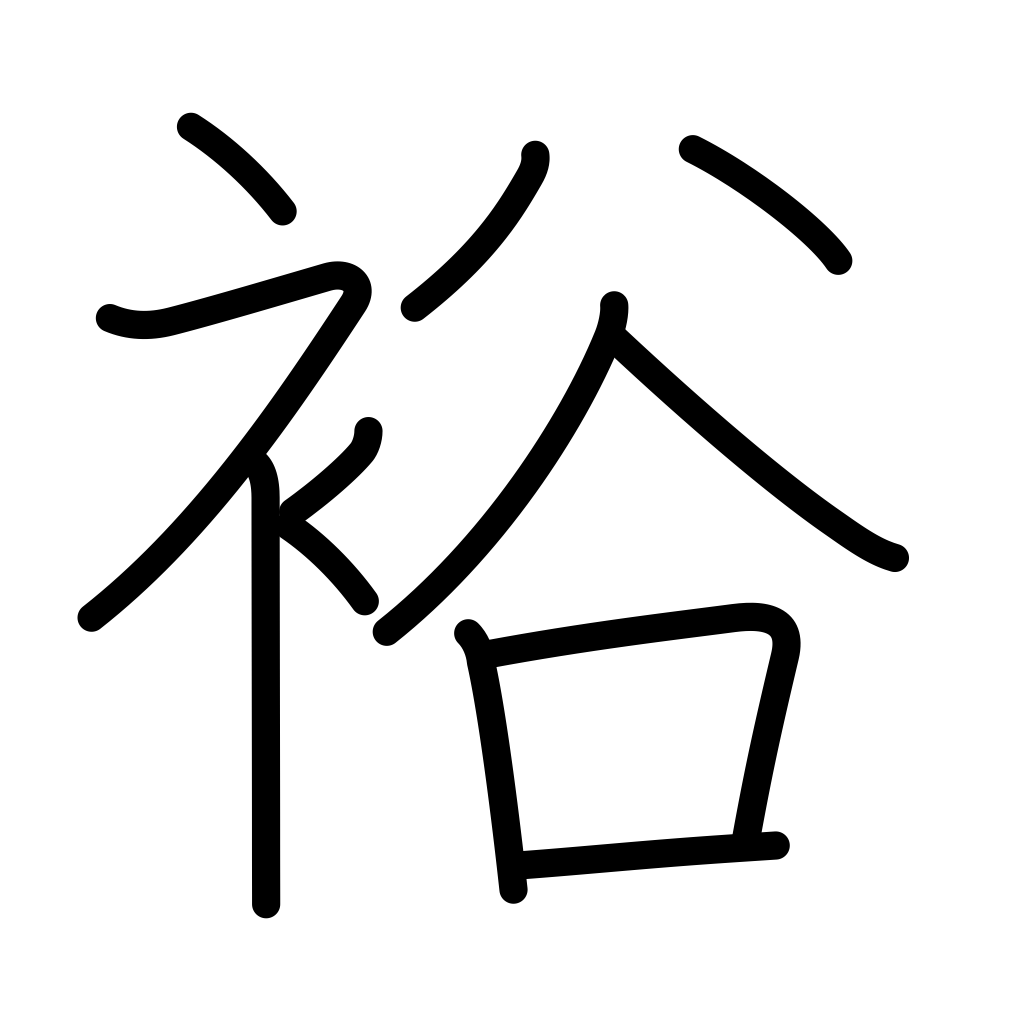
Meaning: abundant, rich, fertile